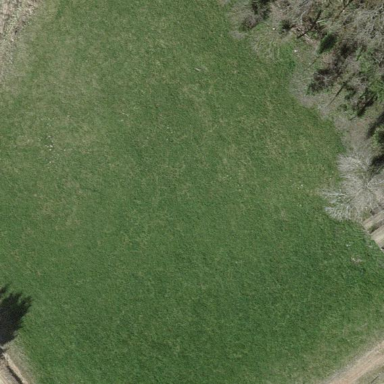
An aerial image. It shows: Beautiful meadow.